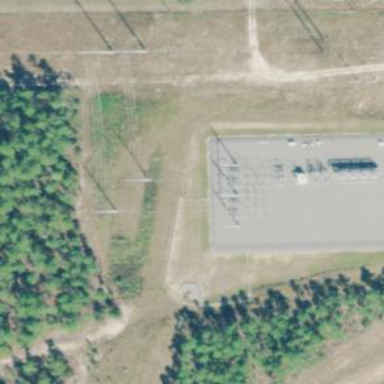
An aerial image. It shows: Distribution power substation secured by fence.